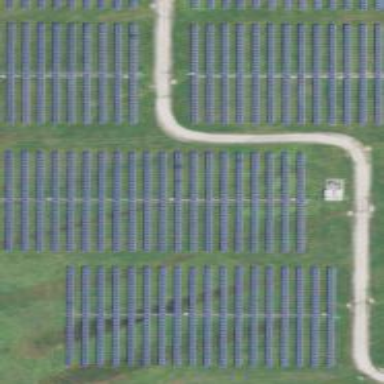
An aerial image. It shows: Solar power generator with photovoltaic panels.